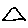
Label: triangle